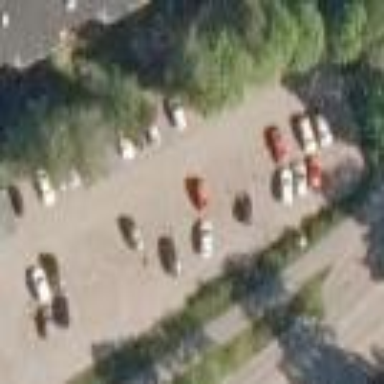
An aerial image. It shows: Parking area with surface.